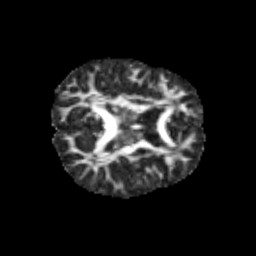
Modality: FA
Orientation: axial
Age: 11
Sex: male
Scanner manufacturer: siemens
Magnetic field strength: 3 T
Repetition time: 3.8 s
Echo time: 0.07 s